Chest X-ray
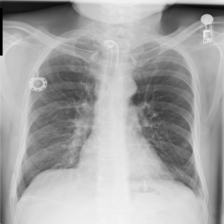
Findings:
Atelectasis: negative
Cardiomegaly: negative
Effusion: negative
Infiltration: negative
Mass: negative
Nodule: negative
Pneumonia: negative
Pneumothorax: negative
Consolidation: negative
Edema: negative
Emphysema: negative
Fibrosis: negative
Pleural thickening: negative
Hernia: negative